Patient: sex M, age 43
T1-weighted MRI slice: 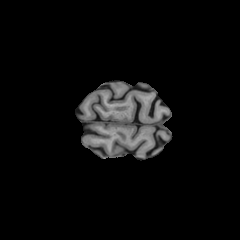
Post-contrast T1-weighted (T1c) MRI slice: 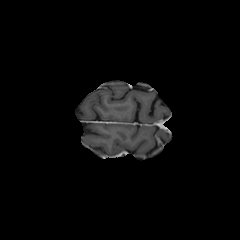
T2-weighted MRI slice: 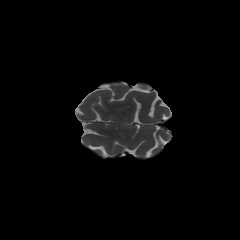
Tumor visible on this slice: no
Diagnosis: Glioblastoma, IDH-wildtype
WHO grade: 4